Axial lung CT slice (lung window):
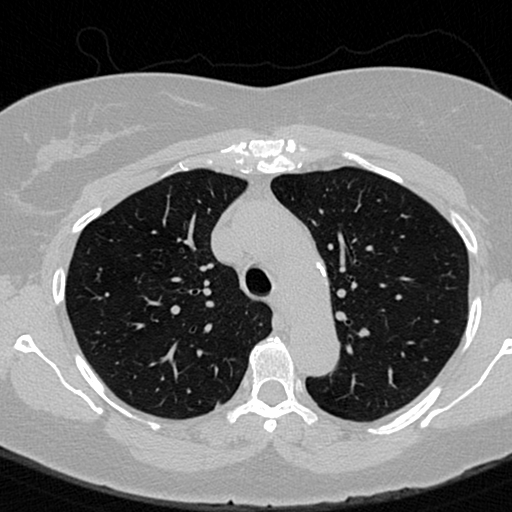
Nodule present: no